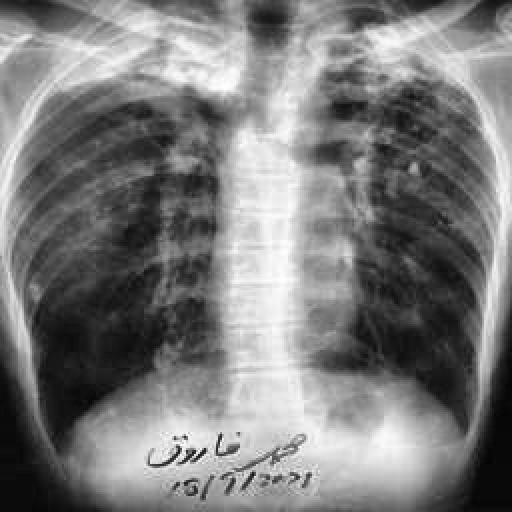
Finding: TUBERCULOSIS